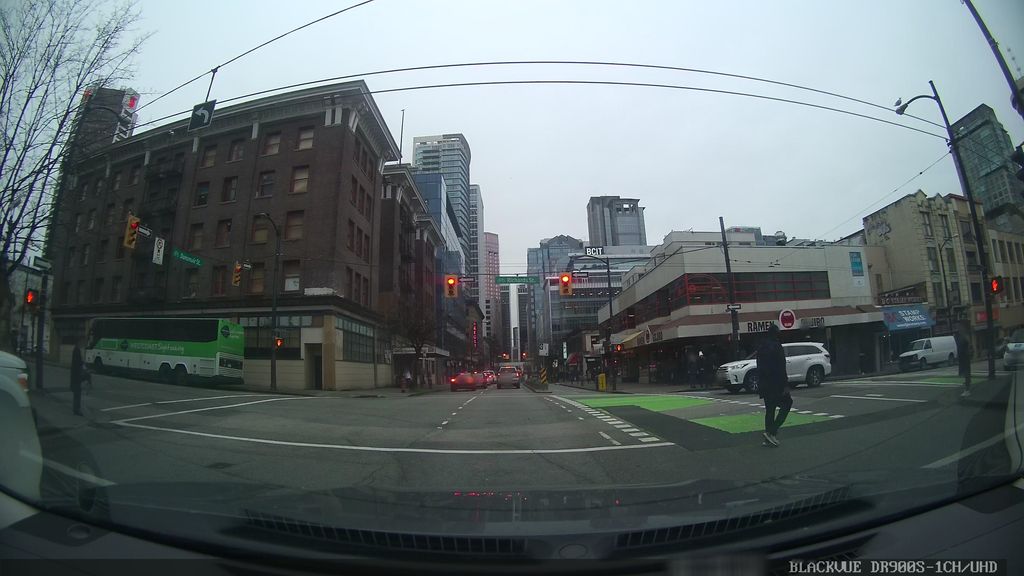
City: vancouver